Interaction volume radius: 10 \u00c5
Interaction volume height: 10 \u00c5
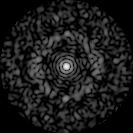
Disorder parameter: 0.8531